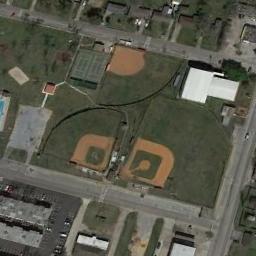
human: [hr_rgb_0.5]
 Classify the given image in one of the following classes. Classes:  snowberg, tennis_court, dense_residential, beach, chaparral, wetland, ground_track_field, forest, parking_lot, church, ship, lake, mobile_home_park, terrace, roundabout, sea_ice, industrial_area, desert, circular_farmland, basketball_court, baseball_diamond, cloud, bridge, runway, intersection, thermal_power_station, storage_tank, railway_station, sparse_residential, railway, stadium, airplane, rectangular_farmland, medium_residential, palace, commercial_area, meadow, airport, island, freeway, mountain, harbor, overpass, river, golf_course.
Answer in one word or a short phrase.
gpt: baseball_diamond